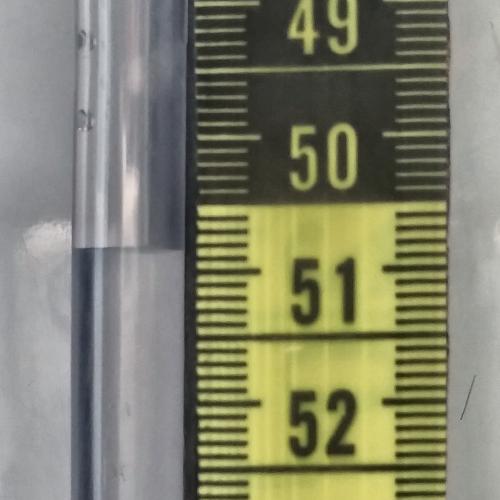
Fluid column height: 50.9 cm